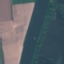
Label: River